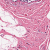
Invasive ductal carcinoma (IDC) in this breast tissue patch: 0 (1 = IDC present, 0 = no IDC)